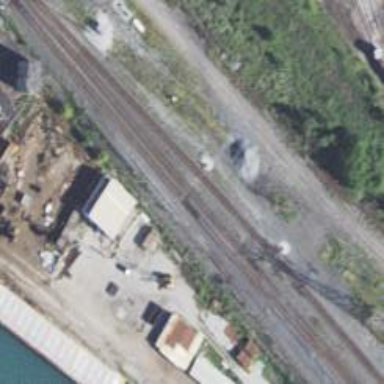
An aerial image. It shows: Railway track.